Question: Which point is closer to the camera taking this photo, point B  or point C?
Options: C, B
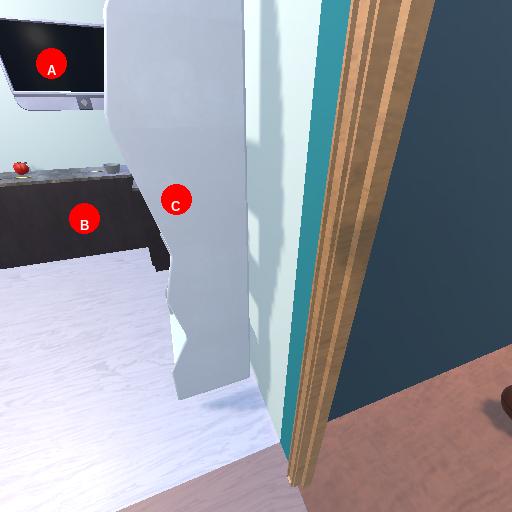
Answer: C